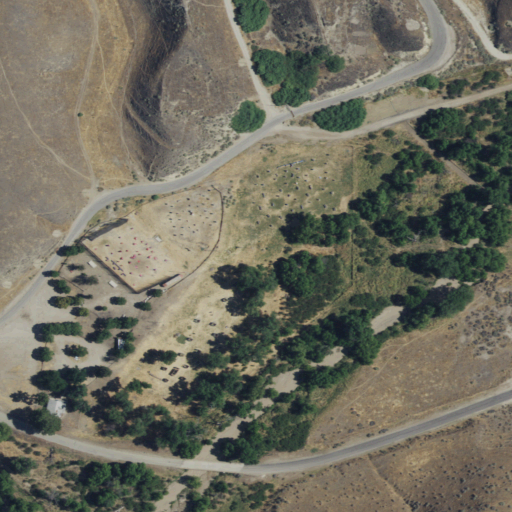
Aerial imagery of valley in California named Hillvale Canyon containing grassland, woody wetlands, open development, shrub, low intensity development, and herbaceous wetlands